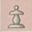
Piece: wP